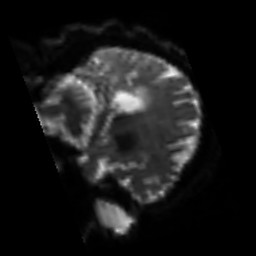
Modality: sbref
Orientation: sagittal
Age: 65
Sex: female
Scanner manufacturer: siemens
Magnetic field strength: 3 T
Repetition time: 3.2 s
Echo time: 0.081 s